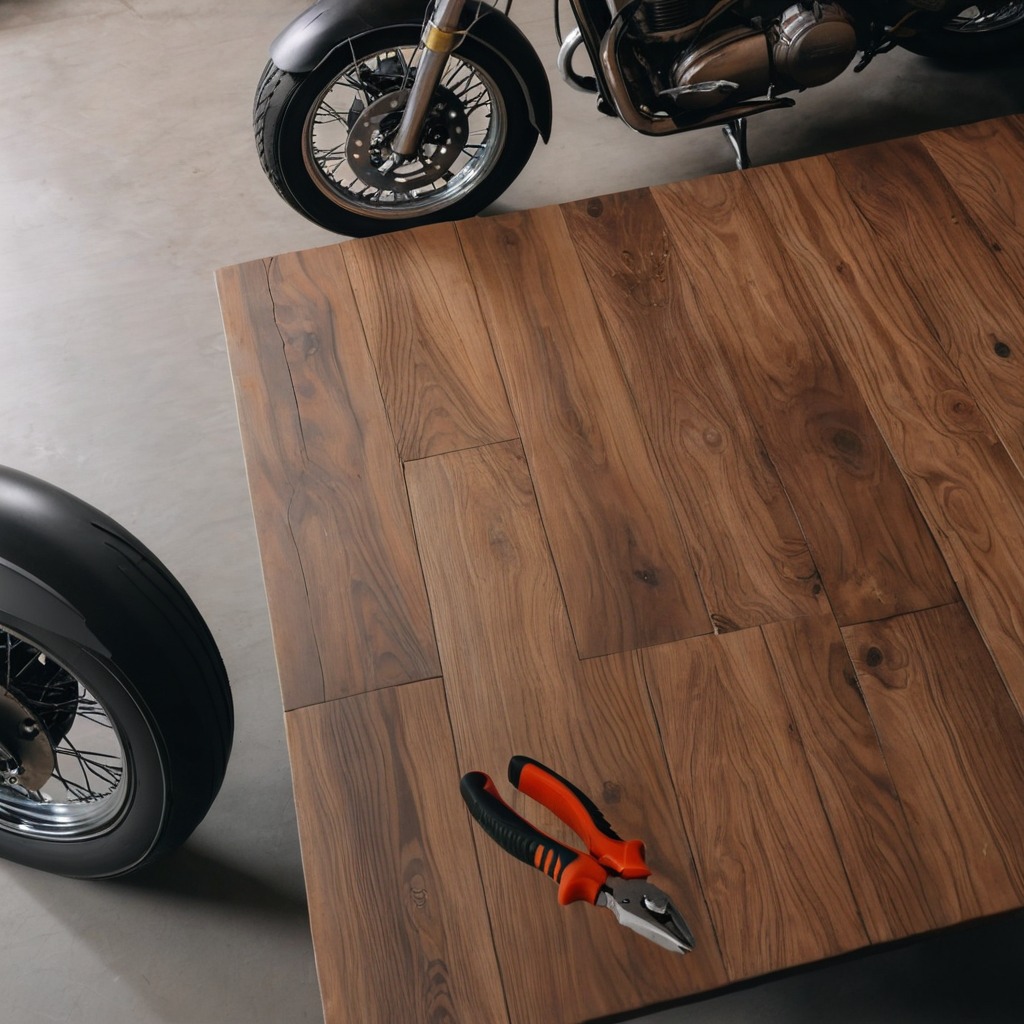
A plier is lying on the oil-spilled wooden table in a vintage motorcycle garage.